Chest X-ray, PA view. Patient: 58 years old, sex M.
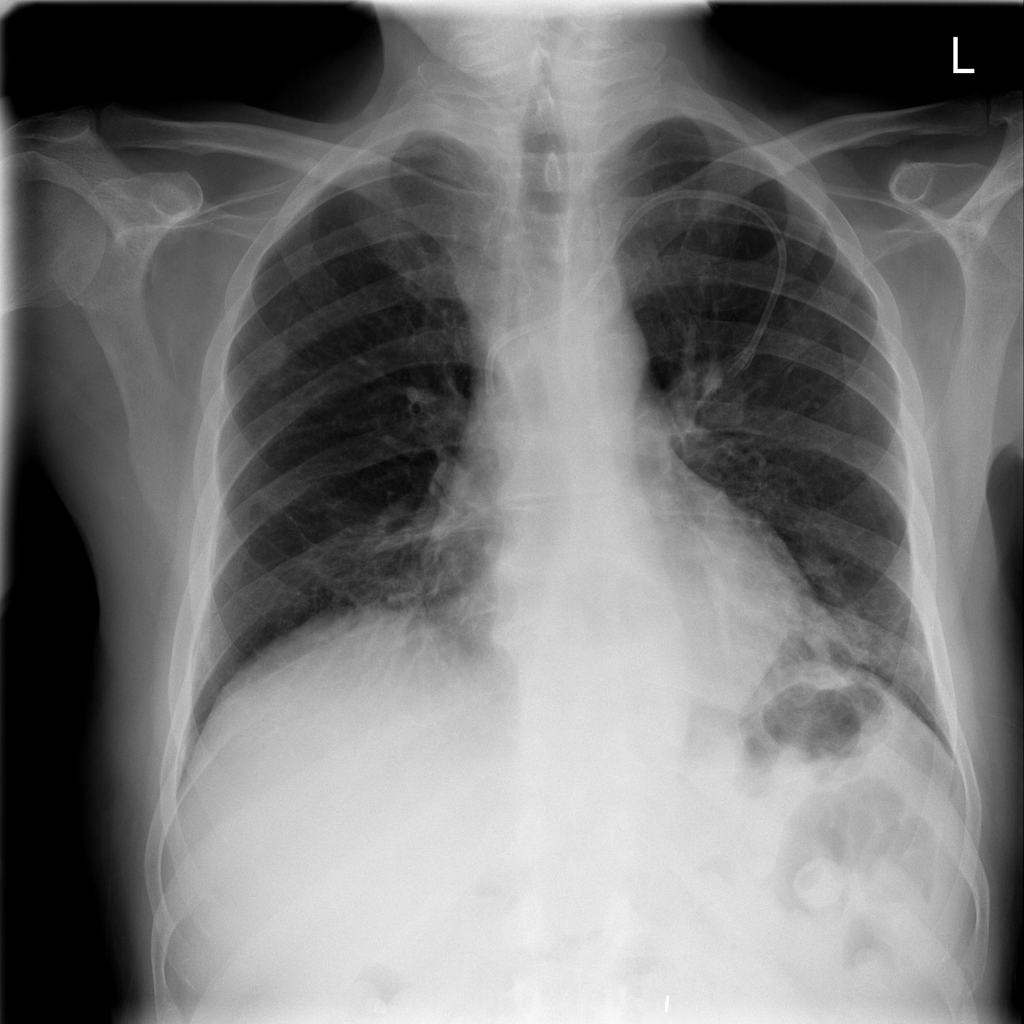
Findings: Atelectasis, Fibrosis